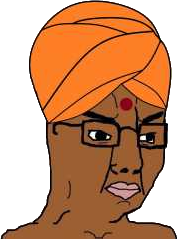
Label: 5_Poljak